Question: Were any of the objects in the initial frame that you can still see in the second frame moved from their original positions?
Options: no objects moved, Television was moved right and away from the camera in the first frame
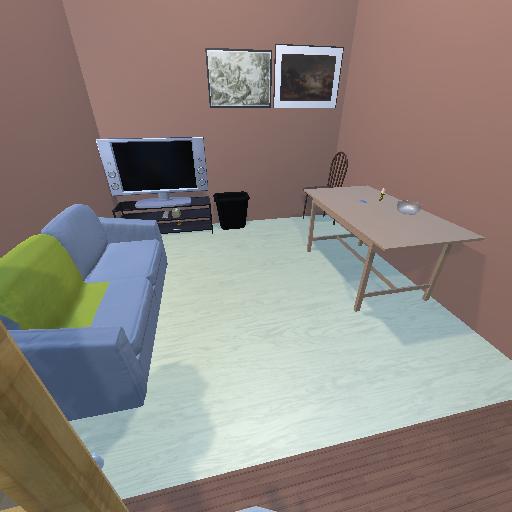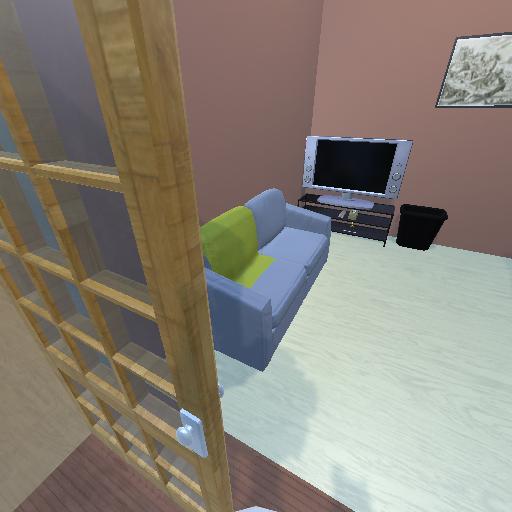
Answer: no objects moved